Here is the raw acceleration-versus-time signal recorded on a bearing housing. Determine the bearing's health state. Answer with exactly one of: normal, inner_race, outer_race, ball.
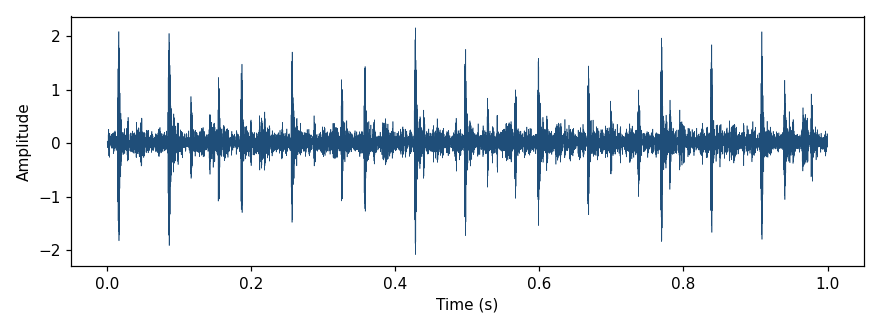
Answer: inner_race